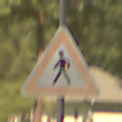
Verkehrszeichen: FussgaengerRechts
Umgebung: Outdoor, Nature
Tageszeit: Midday
Wetter: PartlyCloudy
Licht: Natural
Jahreszeit: NotSpecified
Kontrast: LowContrast